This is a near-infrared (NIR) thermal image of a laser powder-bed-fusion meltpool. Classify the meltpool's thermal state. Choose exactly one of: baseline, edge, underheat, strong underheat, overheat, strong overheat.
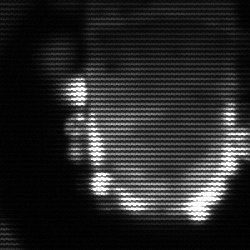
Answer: baseline